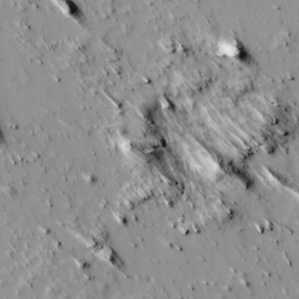
Label: non_frost